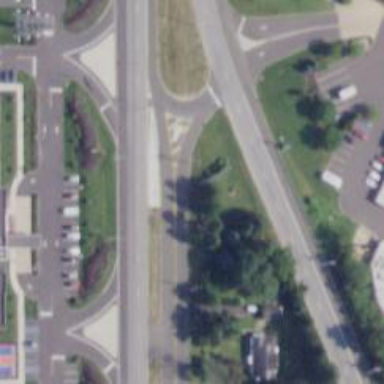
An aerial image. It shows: Trunk link highway.